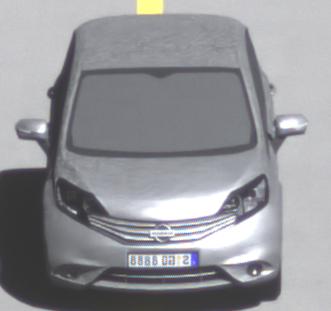
Make: Nissan
Model: Note 1.2
Detailed model: Note (E12) (10/13 - 12/16)
Model produced from: 2013/10
Model produced until: 2015/09
Doors: 5
Color: white
Road condition: dry road
Daytime: midday
Contrast: high contrast